Breast ultrasound image
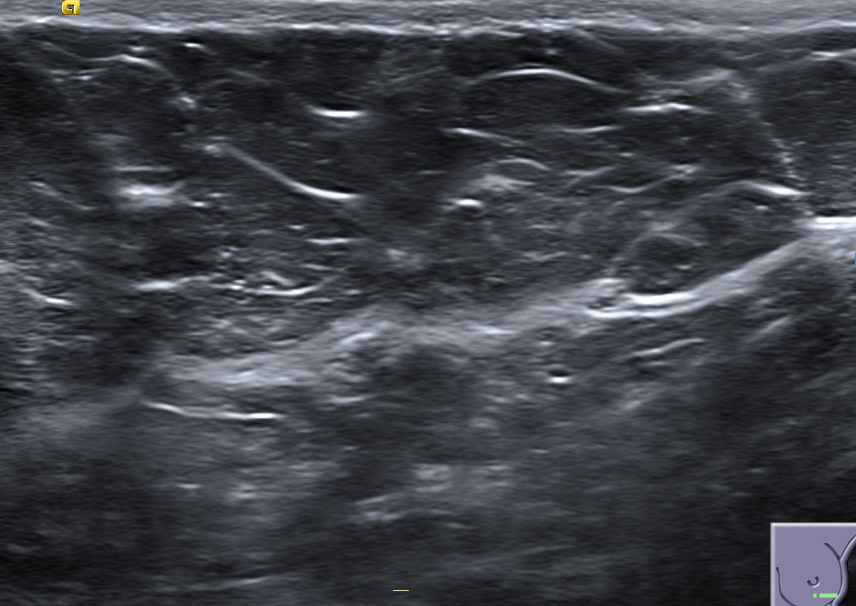
Diagnosis: normal